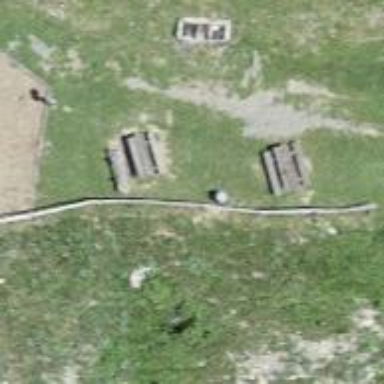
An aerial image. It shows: Picnic table located in leisure land area.